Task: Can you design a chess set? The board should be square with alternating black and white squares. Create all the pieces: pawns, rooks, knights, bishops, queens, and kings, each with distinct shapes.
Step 4138:
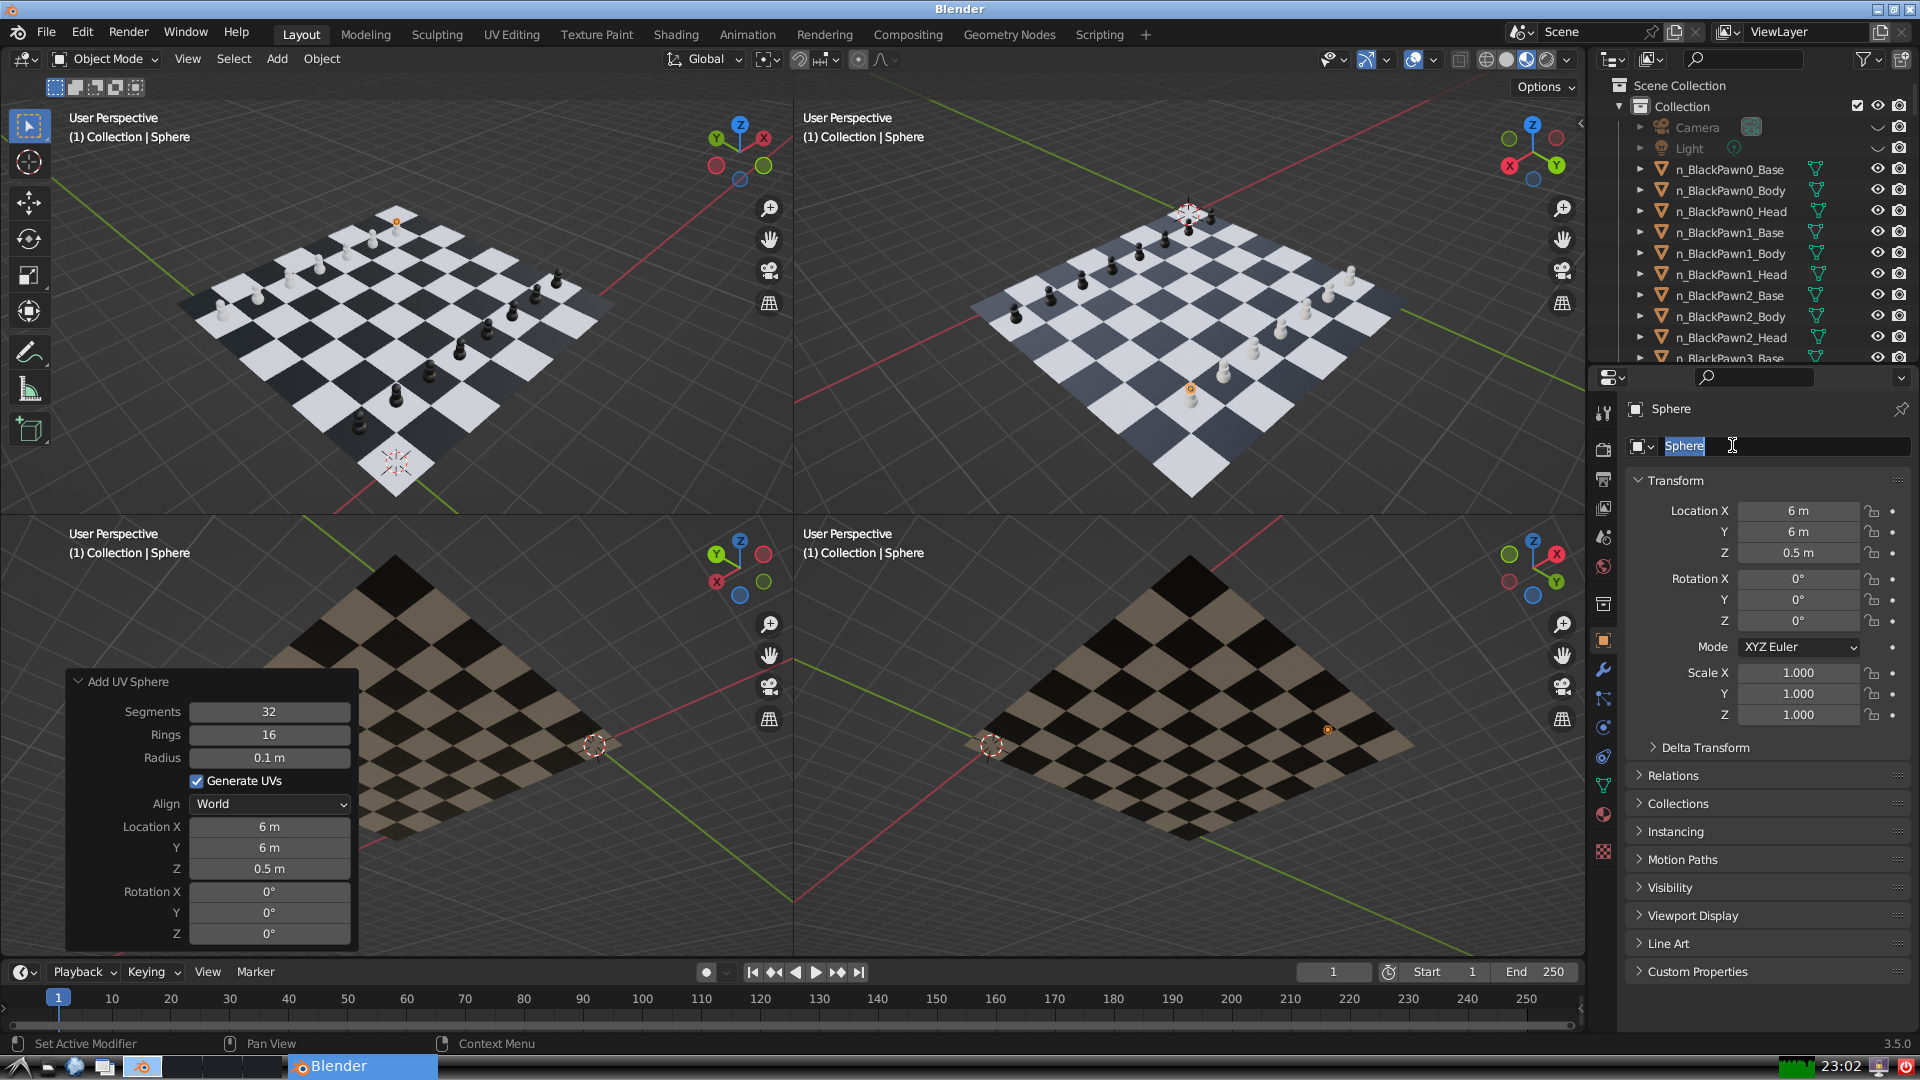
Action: input_text: n_WhitePawn6_Head